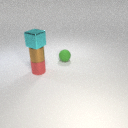
small green rubber sphere behind small red metal cylinder